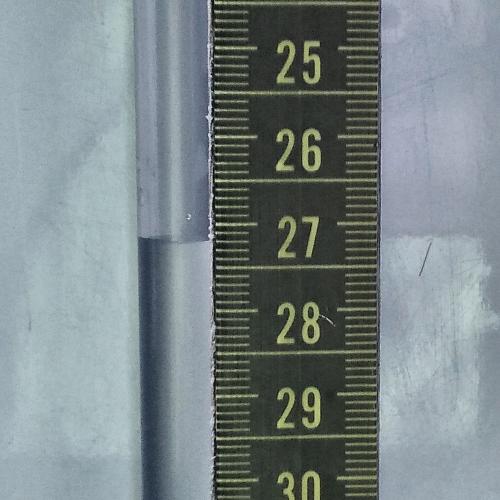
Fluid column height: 27.2 cm